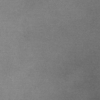
Label: dusty